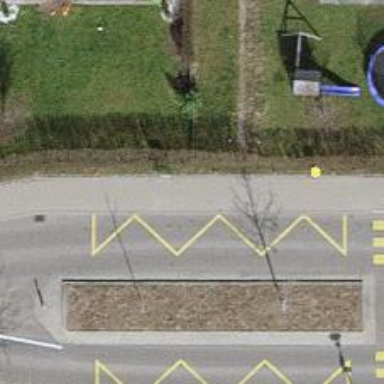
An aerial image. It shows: Sidewalk with public transport platform.